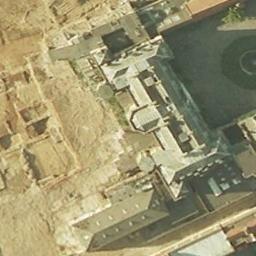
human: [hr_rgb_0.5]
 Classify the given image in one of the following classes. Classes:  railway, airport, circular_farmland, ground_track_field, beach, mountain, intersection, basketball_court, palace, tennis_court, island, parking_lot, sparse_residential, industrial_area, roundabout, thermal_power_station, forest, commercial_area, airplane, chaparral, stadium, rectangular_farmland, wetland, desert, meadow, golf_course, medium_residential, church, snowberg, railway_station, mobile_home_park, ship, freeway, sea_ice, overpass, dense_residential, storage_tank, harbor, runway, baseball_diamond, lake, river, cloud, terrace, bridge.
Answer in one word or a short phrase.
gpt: church